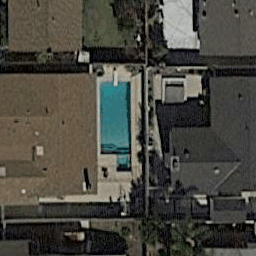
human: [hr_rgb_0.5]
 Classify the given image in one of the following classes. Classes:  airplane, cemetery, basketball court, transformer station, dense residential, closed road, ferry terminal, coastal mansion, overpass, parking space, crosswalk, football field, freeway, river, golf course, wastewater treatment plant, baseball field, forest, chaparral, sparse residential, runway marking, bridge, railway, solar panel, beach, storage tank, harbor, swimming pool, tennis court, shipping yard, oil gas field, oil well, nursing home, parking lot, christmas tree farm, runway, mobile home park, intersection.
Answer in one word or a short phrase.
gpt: swimming pool